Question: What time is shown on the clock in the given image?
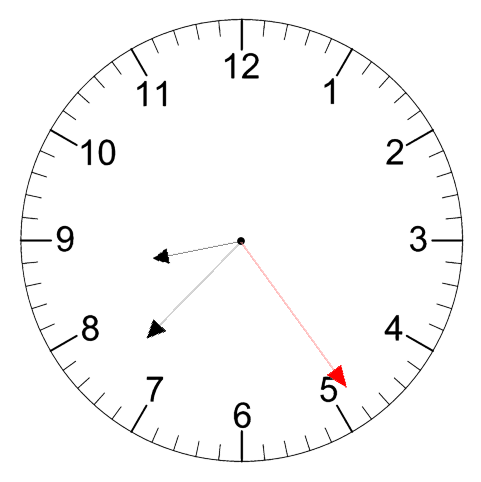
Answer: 08:37:24